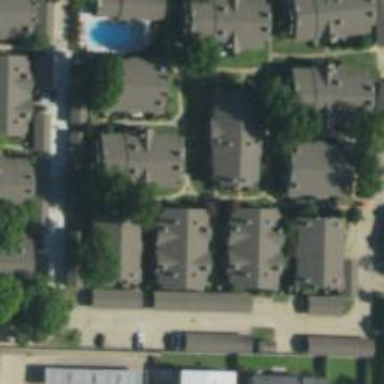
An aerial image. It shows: Neighborhood.